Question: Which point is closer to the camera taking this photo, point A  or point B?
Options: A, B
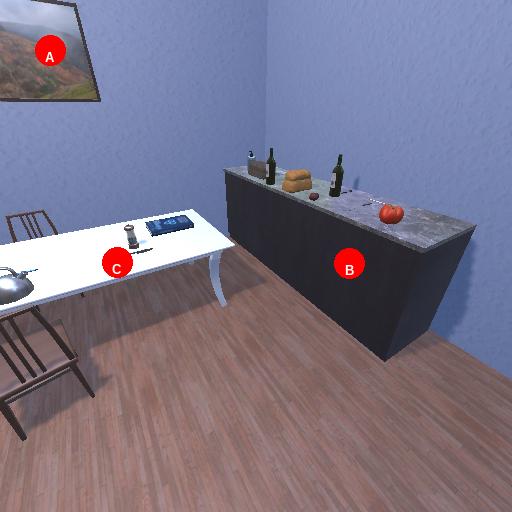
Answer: A